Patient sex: M
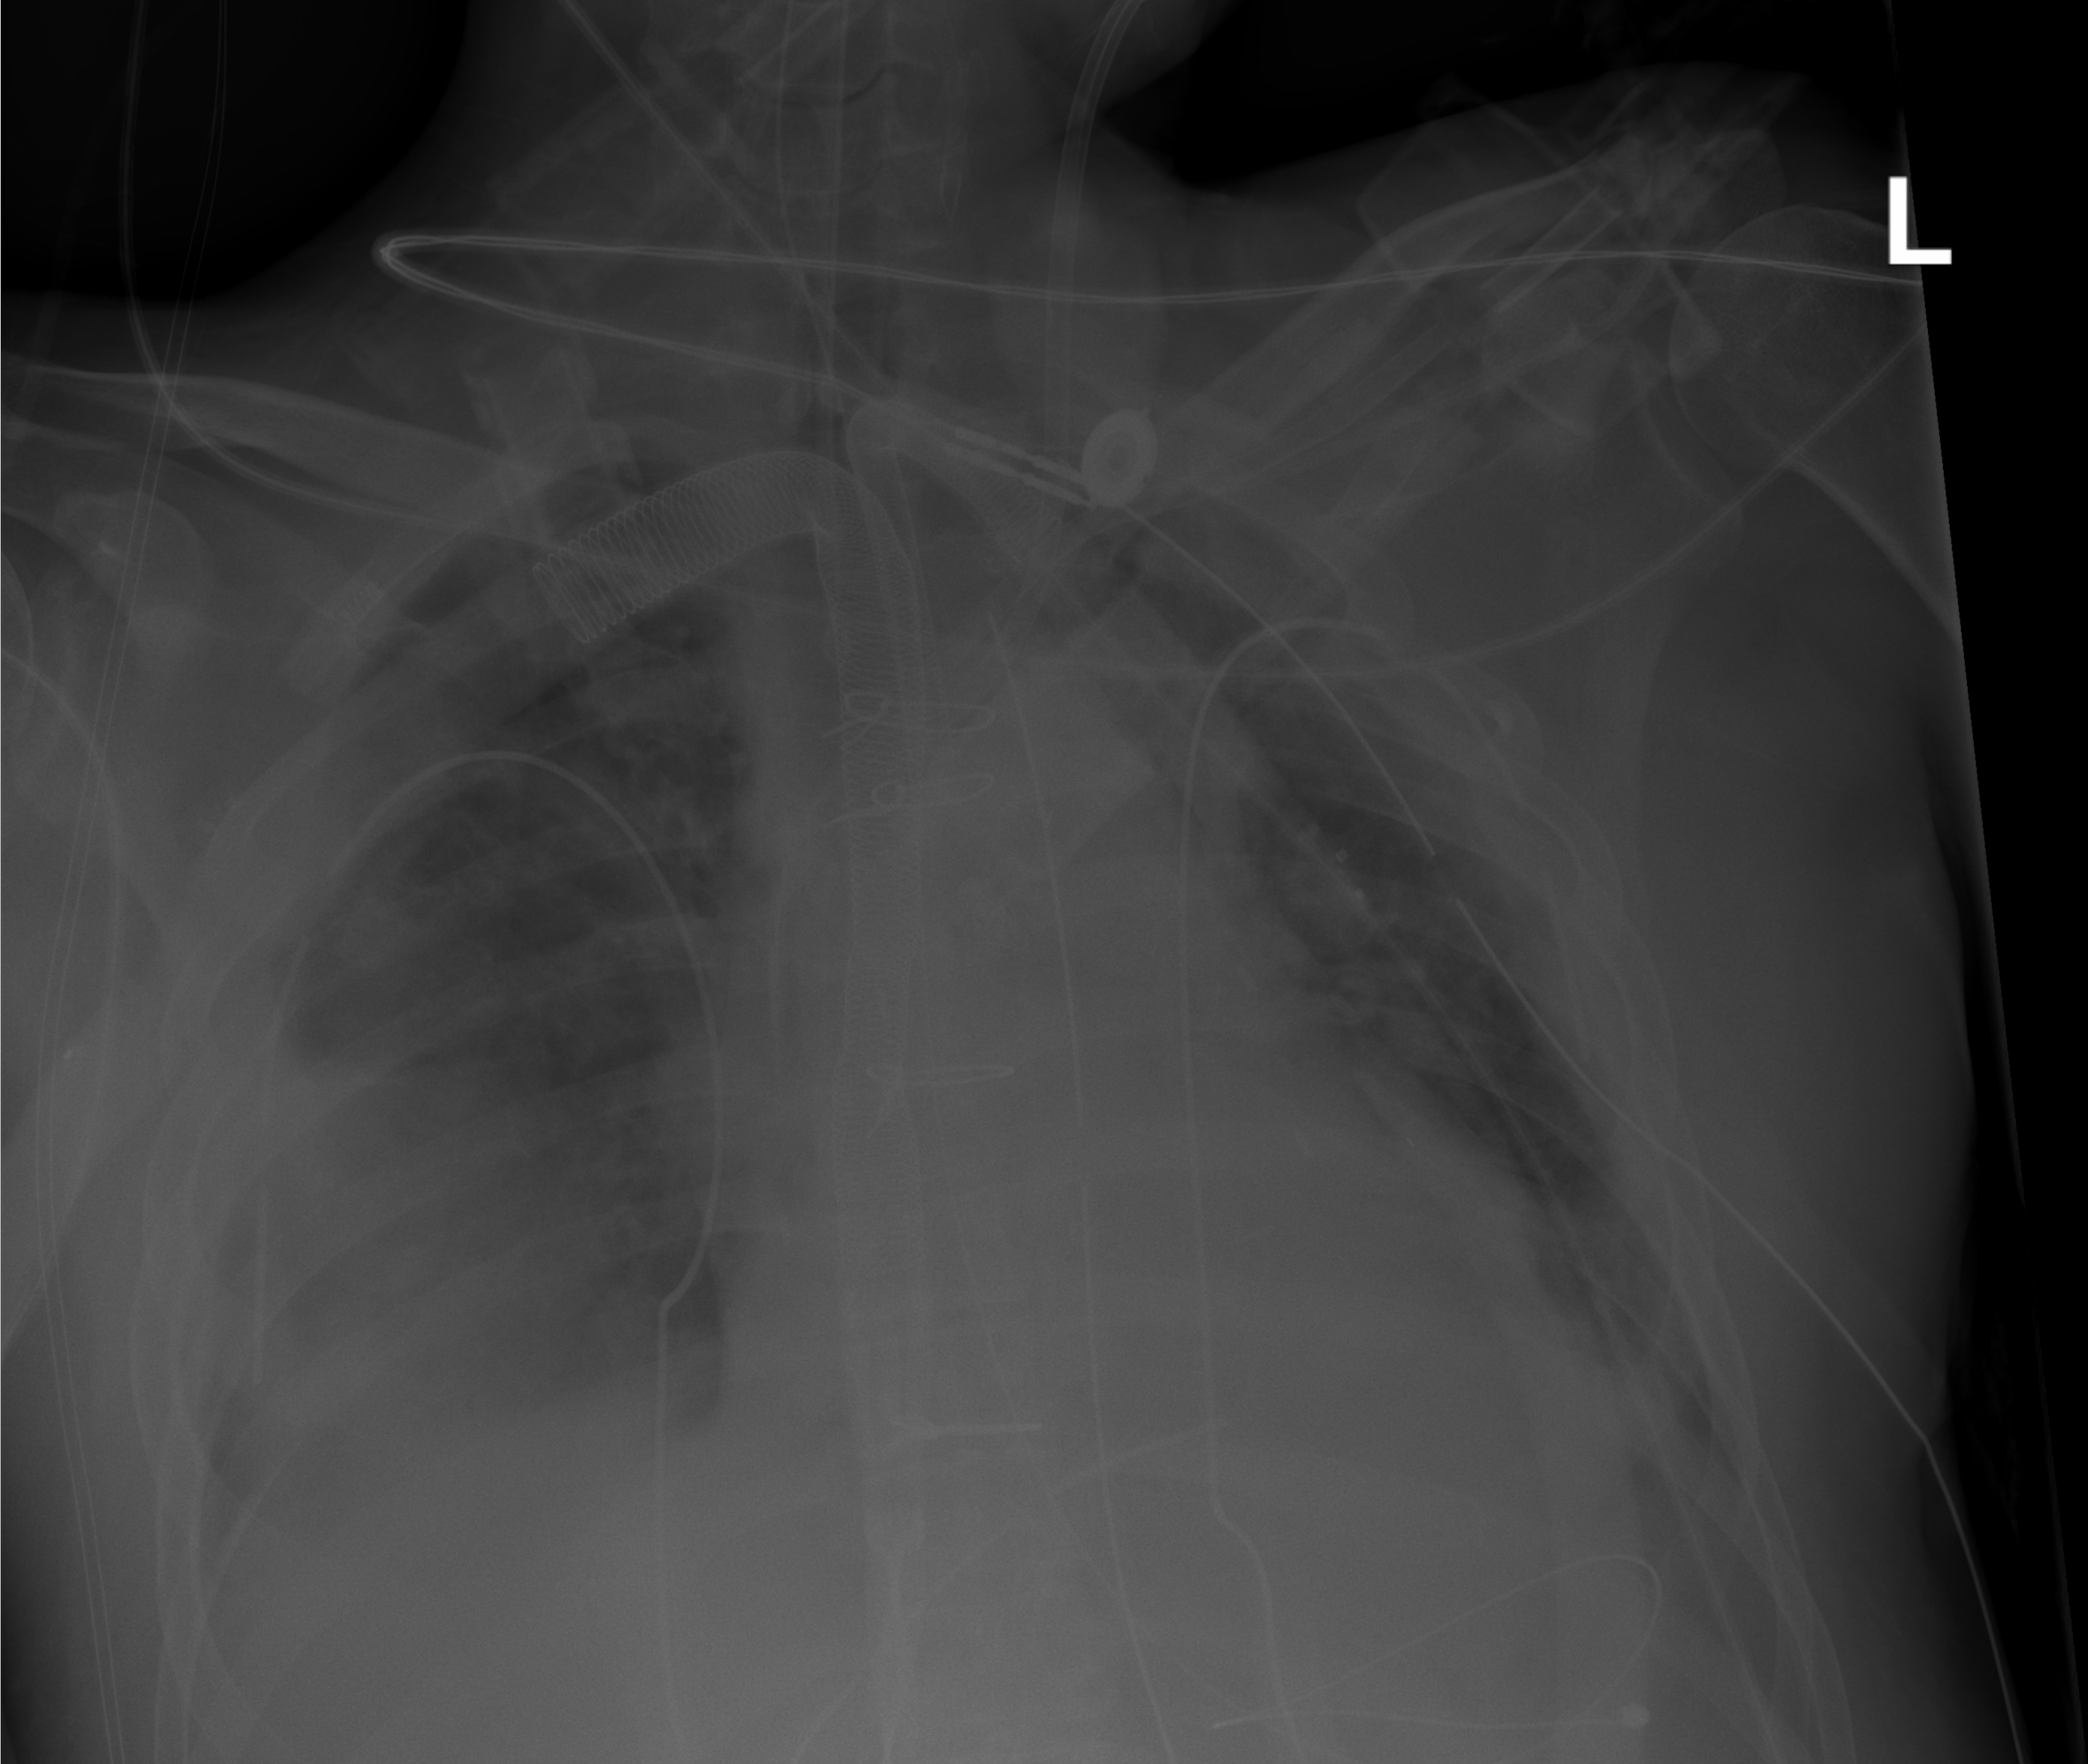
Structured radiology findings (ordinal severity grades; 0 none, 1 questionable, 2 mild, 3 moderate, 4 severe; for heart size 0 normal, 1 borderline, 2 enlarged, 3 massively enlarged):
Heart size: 2
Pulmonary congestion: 0
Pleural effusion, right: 3
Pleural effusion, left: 2
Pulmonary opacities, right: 0
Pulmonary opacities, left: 0
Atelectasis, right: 2
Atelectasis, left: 2